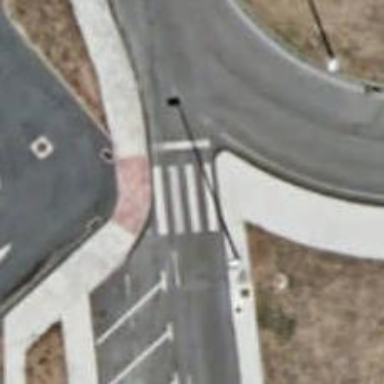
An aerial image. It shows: Zebra crossing on footway.